Aerial crown-view tile of a tropical tree (Barro Colorado Island, Panama), acquired 20241014:
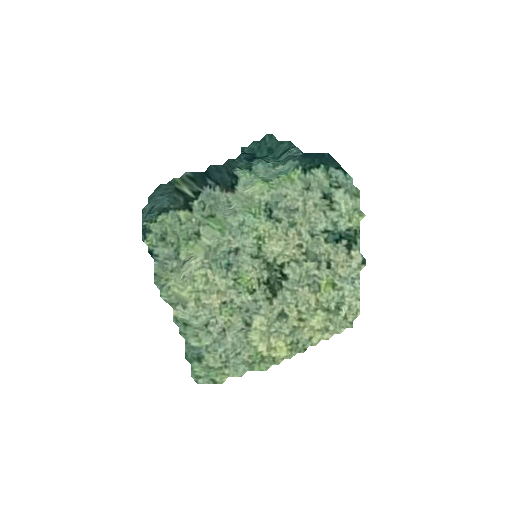
Species: Apeiba membranacea
GBIF accepted scientific name: Apeiba membranacea
Crown area: 61.415 m²